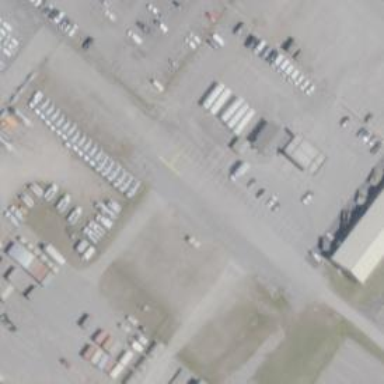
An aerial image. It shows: Parking area.